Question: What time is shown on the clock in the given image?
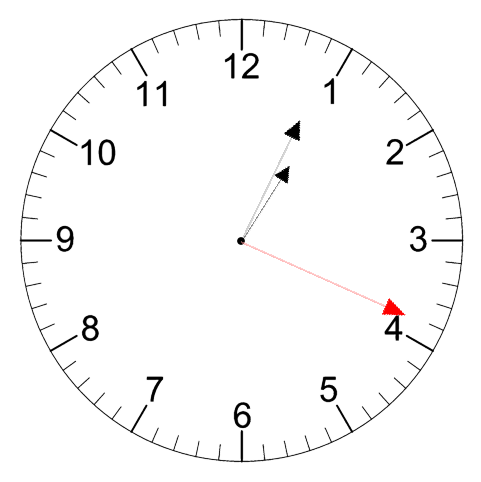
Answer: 01:04:19